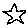
Label: star